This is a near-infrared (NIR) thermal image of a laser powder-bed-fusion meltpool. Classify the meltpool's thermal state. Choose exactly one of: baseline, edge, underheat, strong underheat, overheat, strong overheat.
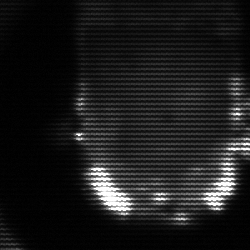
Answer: baseline